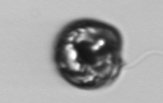
Label: Proterythropsis